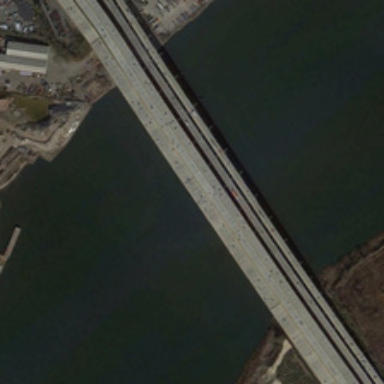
Both sides of the river are densely populated .